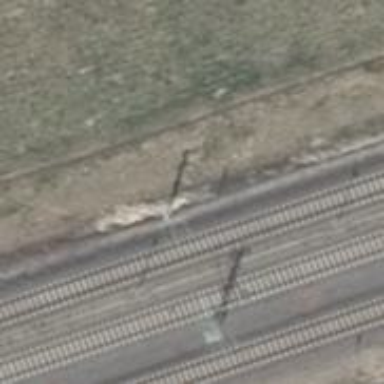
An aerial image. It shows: Milestone along the railway track with catenary mast.